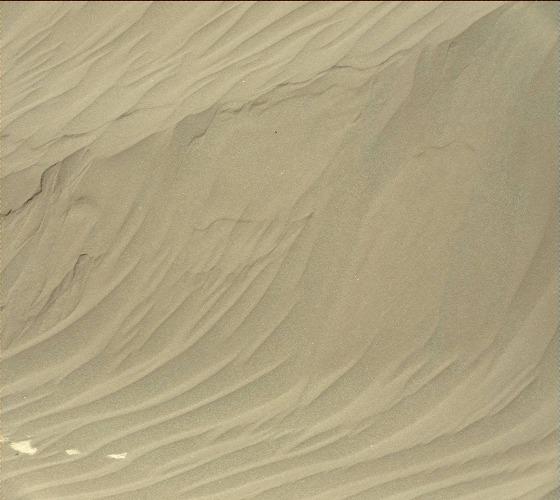
Terrain classes present: Bedrock, Gravel / Sand / Soil